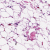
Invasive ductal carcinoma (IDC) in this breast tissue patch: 0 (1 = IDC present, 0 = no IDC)